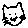
Label: cat